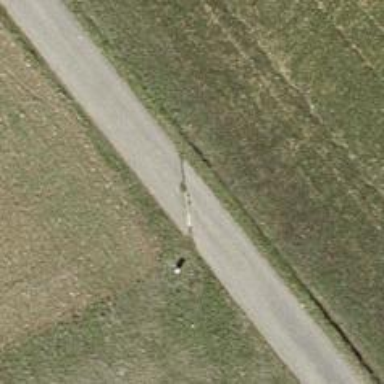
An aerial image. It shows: Well-maintained track road of grade 1.